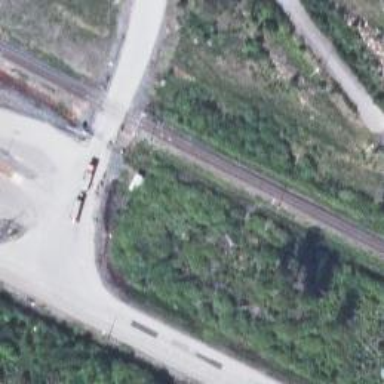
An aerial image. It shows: Light railway signal with light crossing form.